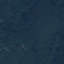
Land use / land cover class: Forest